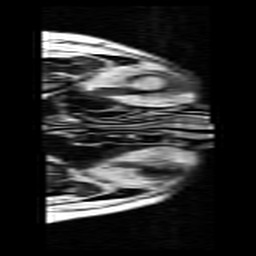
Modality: T2w
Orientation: axial
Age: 29
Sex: female
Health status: ill
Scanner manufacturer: siemens
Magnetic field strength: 3 T
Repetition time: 4.5 s
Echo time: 0.085 s